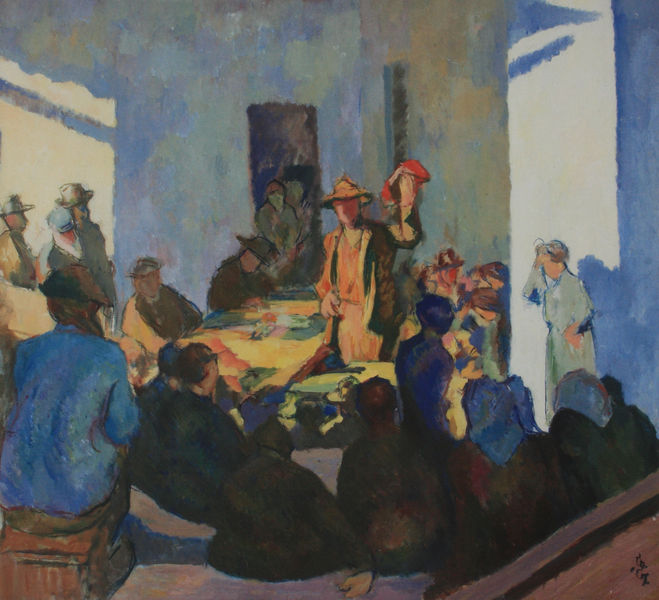
Titel: L'asta, Die Gant
Künstler: Giovanni Giacometti
Standort: Bern
Institution: Kunstmuseum
Schlagwörter: blau, gemälde, gruppe, hand, mann, schatten, aquarell, cezanne, frauen, gelb, grün, menschen, sitzen, braun, fenster, frau, hell, hut, hüte, licht, männer, orange, raum, rücken, schwarz, tisch, tür, weiss, zimmer, dach, haus, rot, tuch, leute, malerei, versammlung, wand, gesicht, stehen, bild, sonne, redner, stehend, händler, kind, man, rede, abstrakt, wasserfarbe, markt, bank, hocker, ansprache, wände, verkauf, kiste, macke, auktion, versteigerung, rotes tuch, abendmahl, inennraum, tur, zuhörer, gesichtslos, zuhören, aquarel, vortrag, impresionissmus, pranger, versaqmmlung, kkoffer